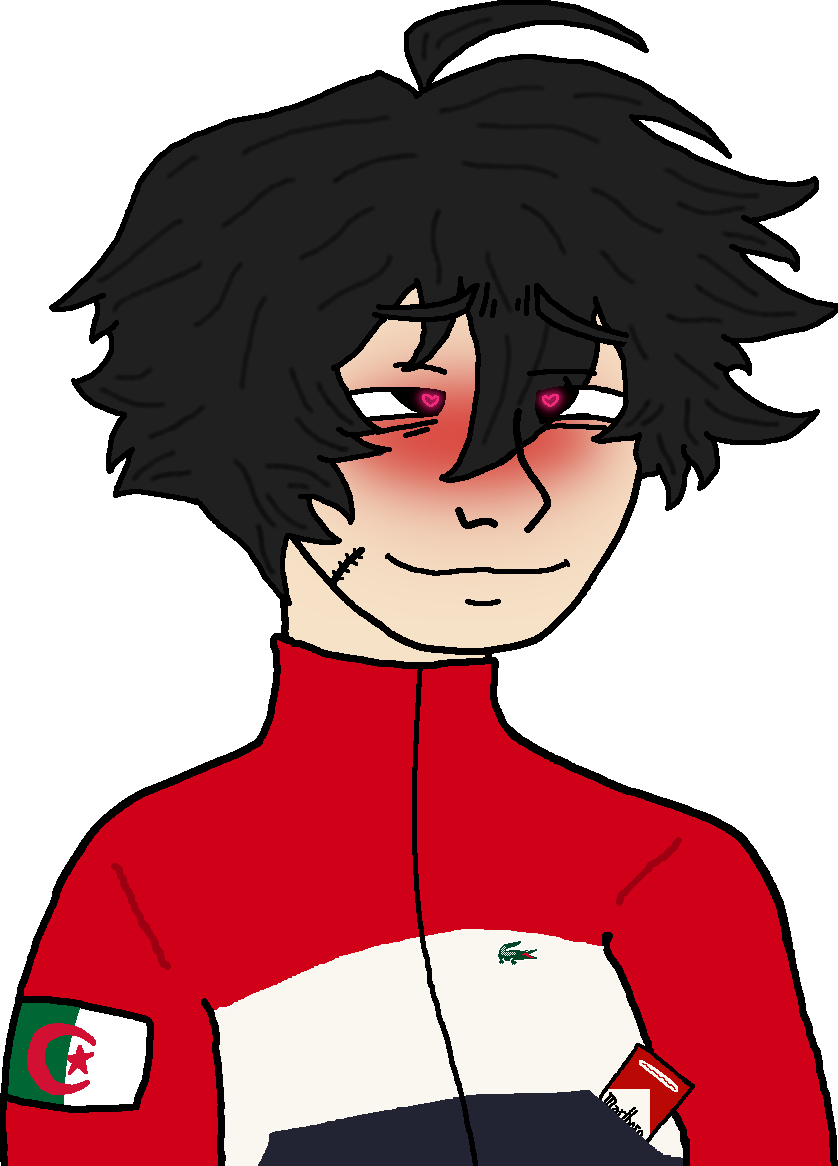
Label: 5_Twinkjak